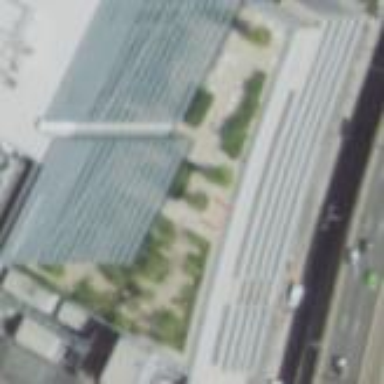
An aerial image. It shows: Part of building.